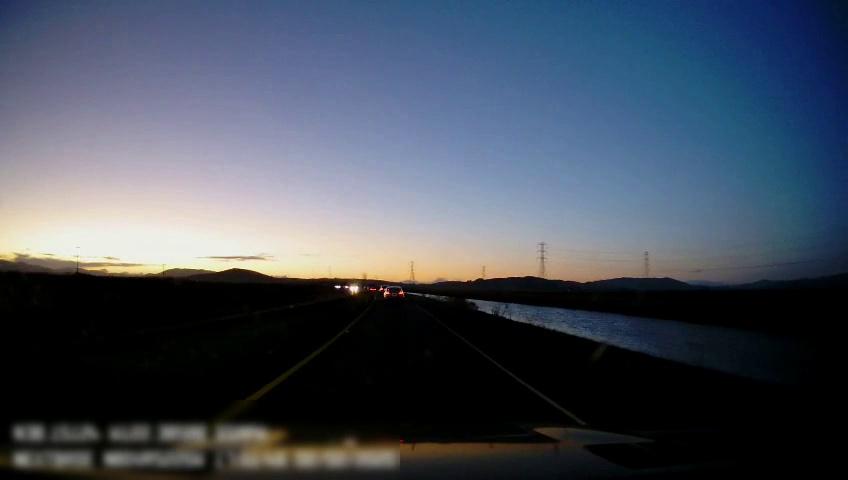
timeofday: Dusk/Dawn/Twilight
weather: Sunny
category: Drivable Space
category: Vehicles | Car
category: Lanes | Current Lane
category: Lanes | Current Lane